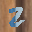
Label: 2